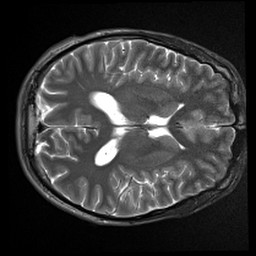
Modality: inplaneT2
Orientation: axial
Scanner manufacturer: siemens
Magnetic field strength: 3 T
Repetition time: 6 s
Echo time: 0.057 s